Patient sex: M
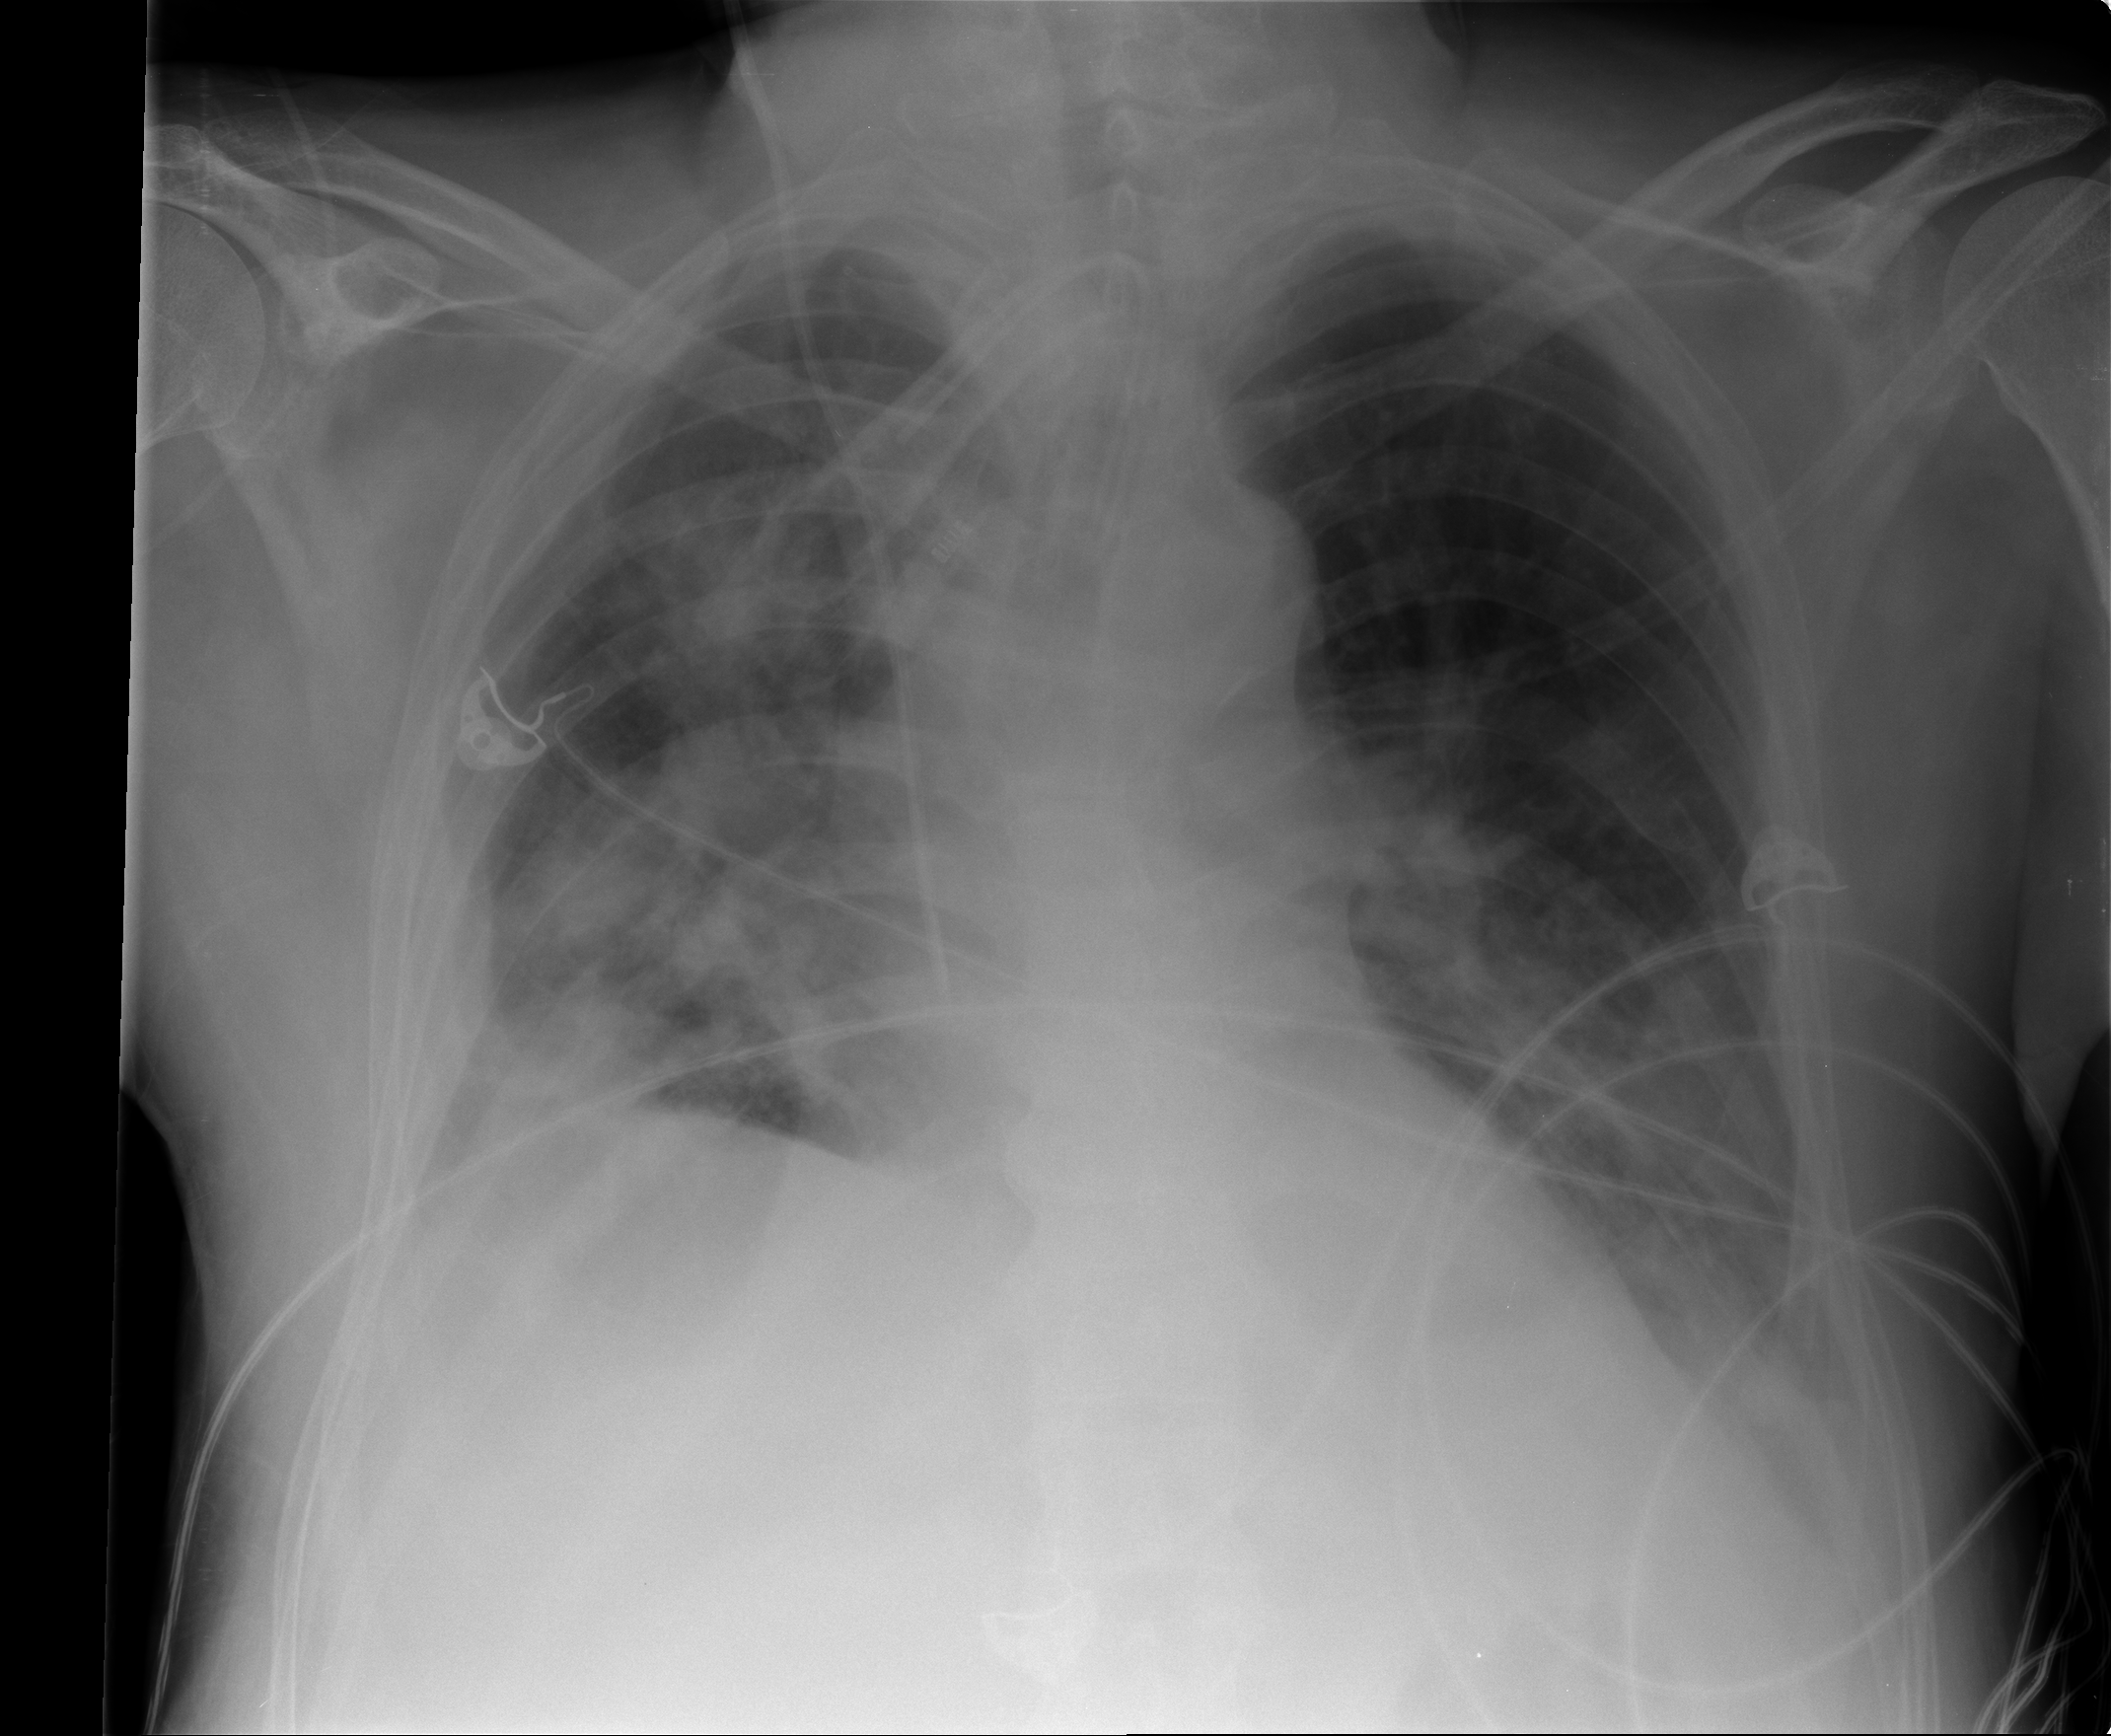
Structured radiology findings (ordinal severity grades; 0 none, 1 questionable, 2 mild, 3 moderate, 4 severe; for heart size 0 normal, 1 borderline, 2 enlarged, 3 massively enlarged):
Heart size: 1
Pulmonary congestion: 0
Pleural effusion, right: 2
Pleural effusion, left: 2
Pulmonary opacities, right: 4
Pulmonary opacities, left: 0
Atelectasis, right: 2
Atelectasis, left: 2